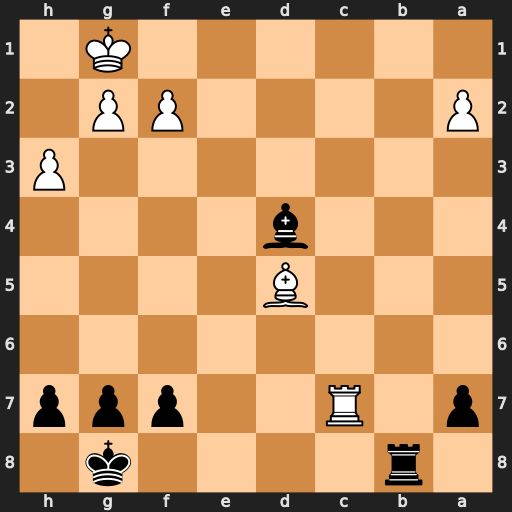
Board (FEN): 1r4k1/p1R2ppp/8/3B4/3b4/7P/P4PP1/6K1
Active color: b
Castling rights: -
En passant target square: -
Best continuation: Rb1+ Kh2 Be5+ g3 Bxc7